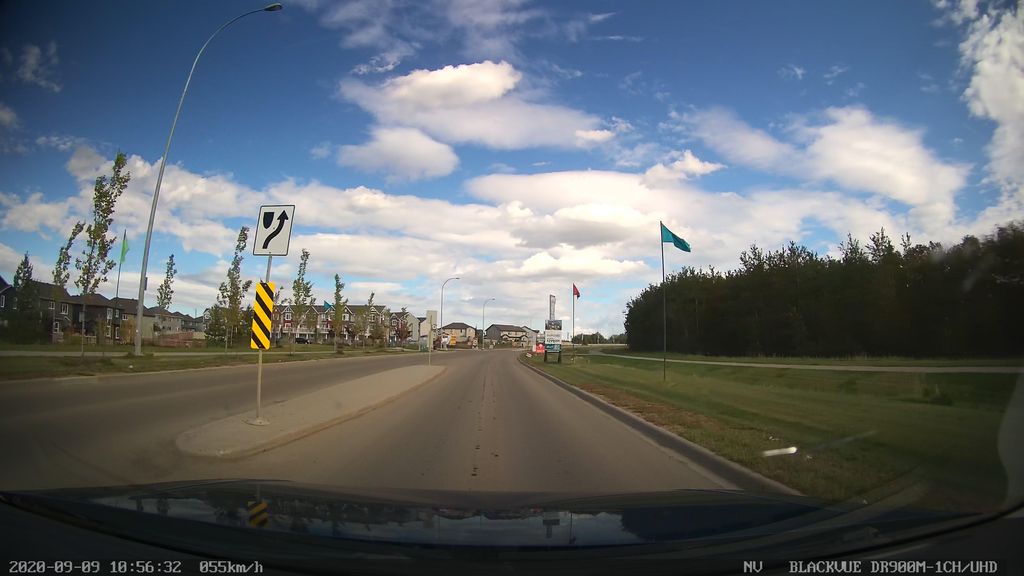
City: edmonton